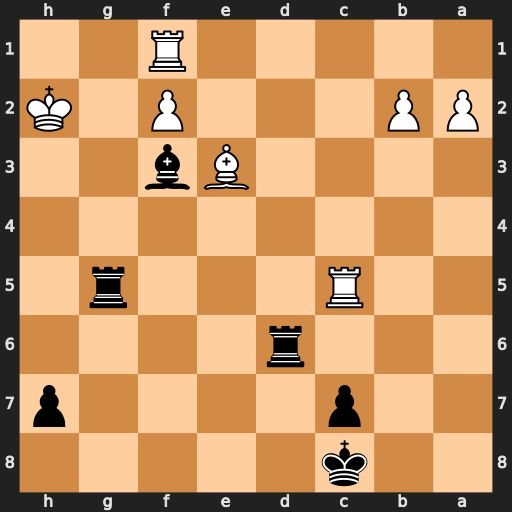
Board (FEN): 2k5/2p4p/3r4/2R3r1/8/4Bb2/PP3P1K/5R2
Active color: b
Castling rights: -
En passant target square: -
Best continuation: Rh6#